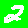
Digit: 2